Interaction volume radius: 10 \u00c5
Interaction volume height: 15 \u00c5
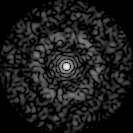
Disorder parameter: 0.8303